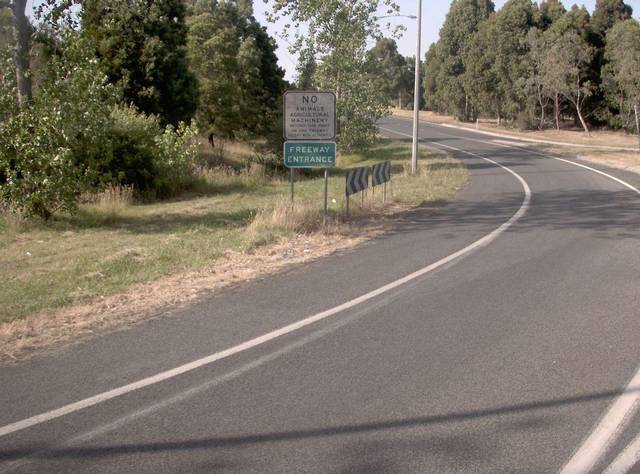
Region: Australia
Coordinates: -38.233, 146.38